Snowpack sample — Buffalo Mountain, Silverthorne, Colorado, USA (1/25/25, 10:11 AM MST)
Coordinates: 39.6222, -106.1139
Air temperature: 22 °F
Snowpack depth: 110 cm
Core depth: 30 cm
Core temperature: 42.8 °F
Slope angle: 12°, slope face: 102°
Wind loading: high
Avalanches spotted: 0
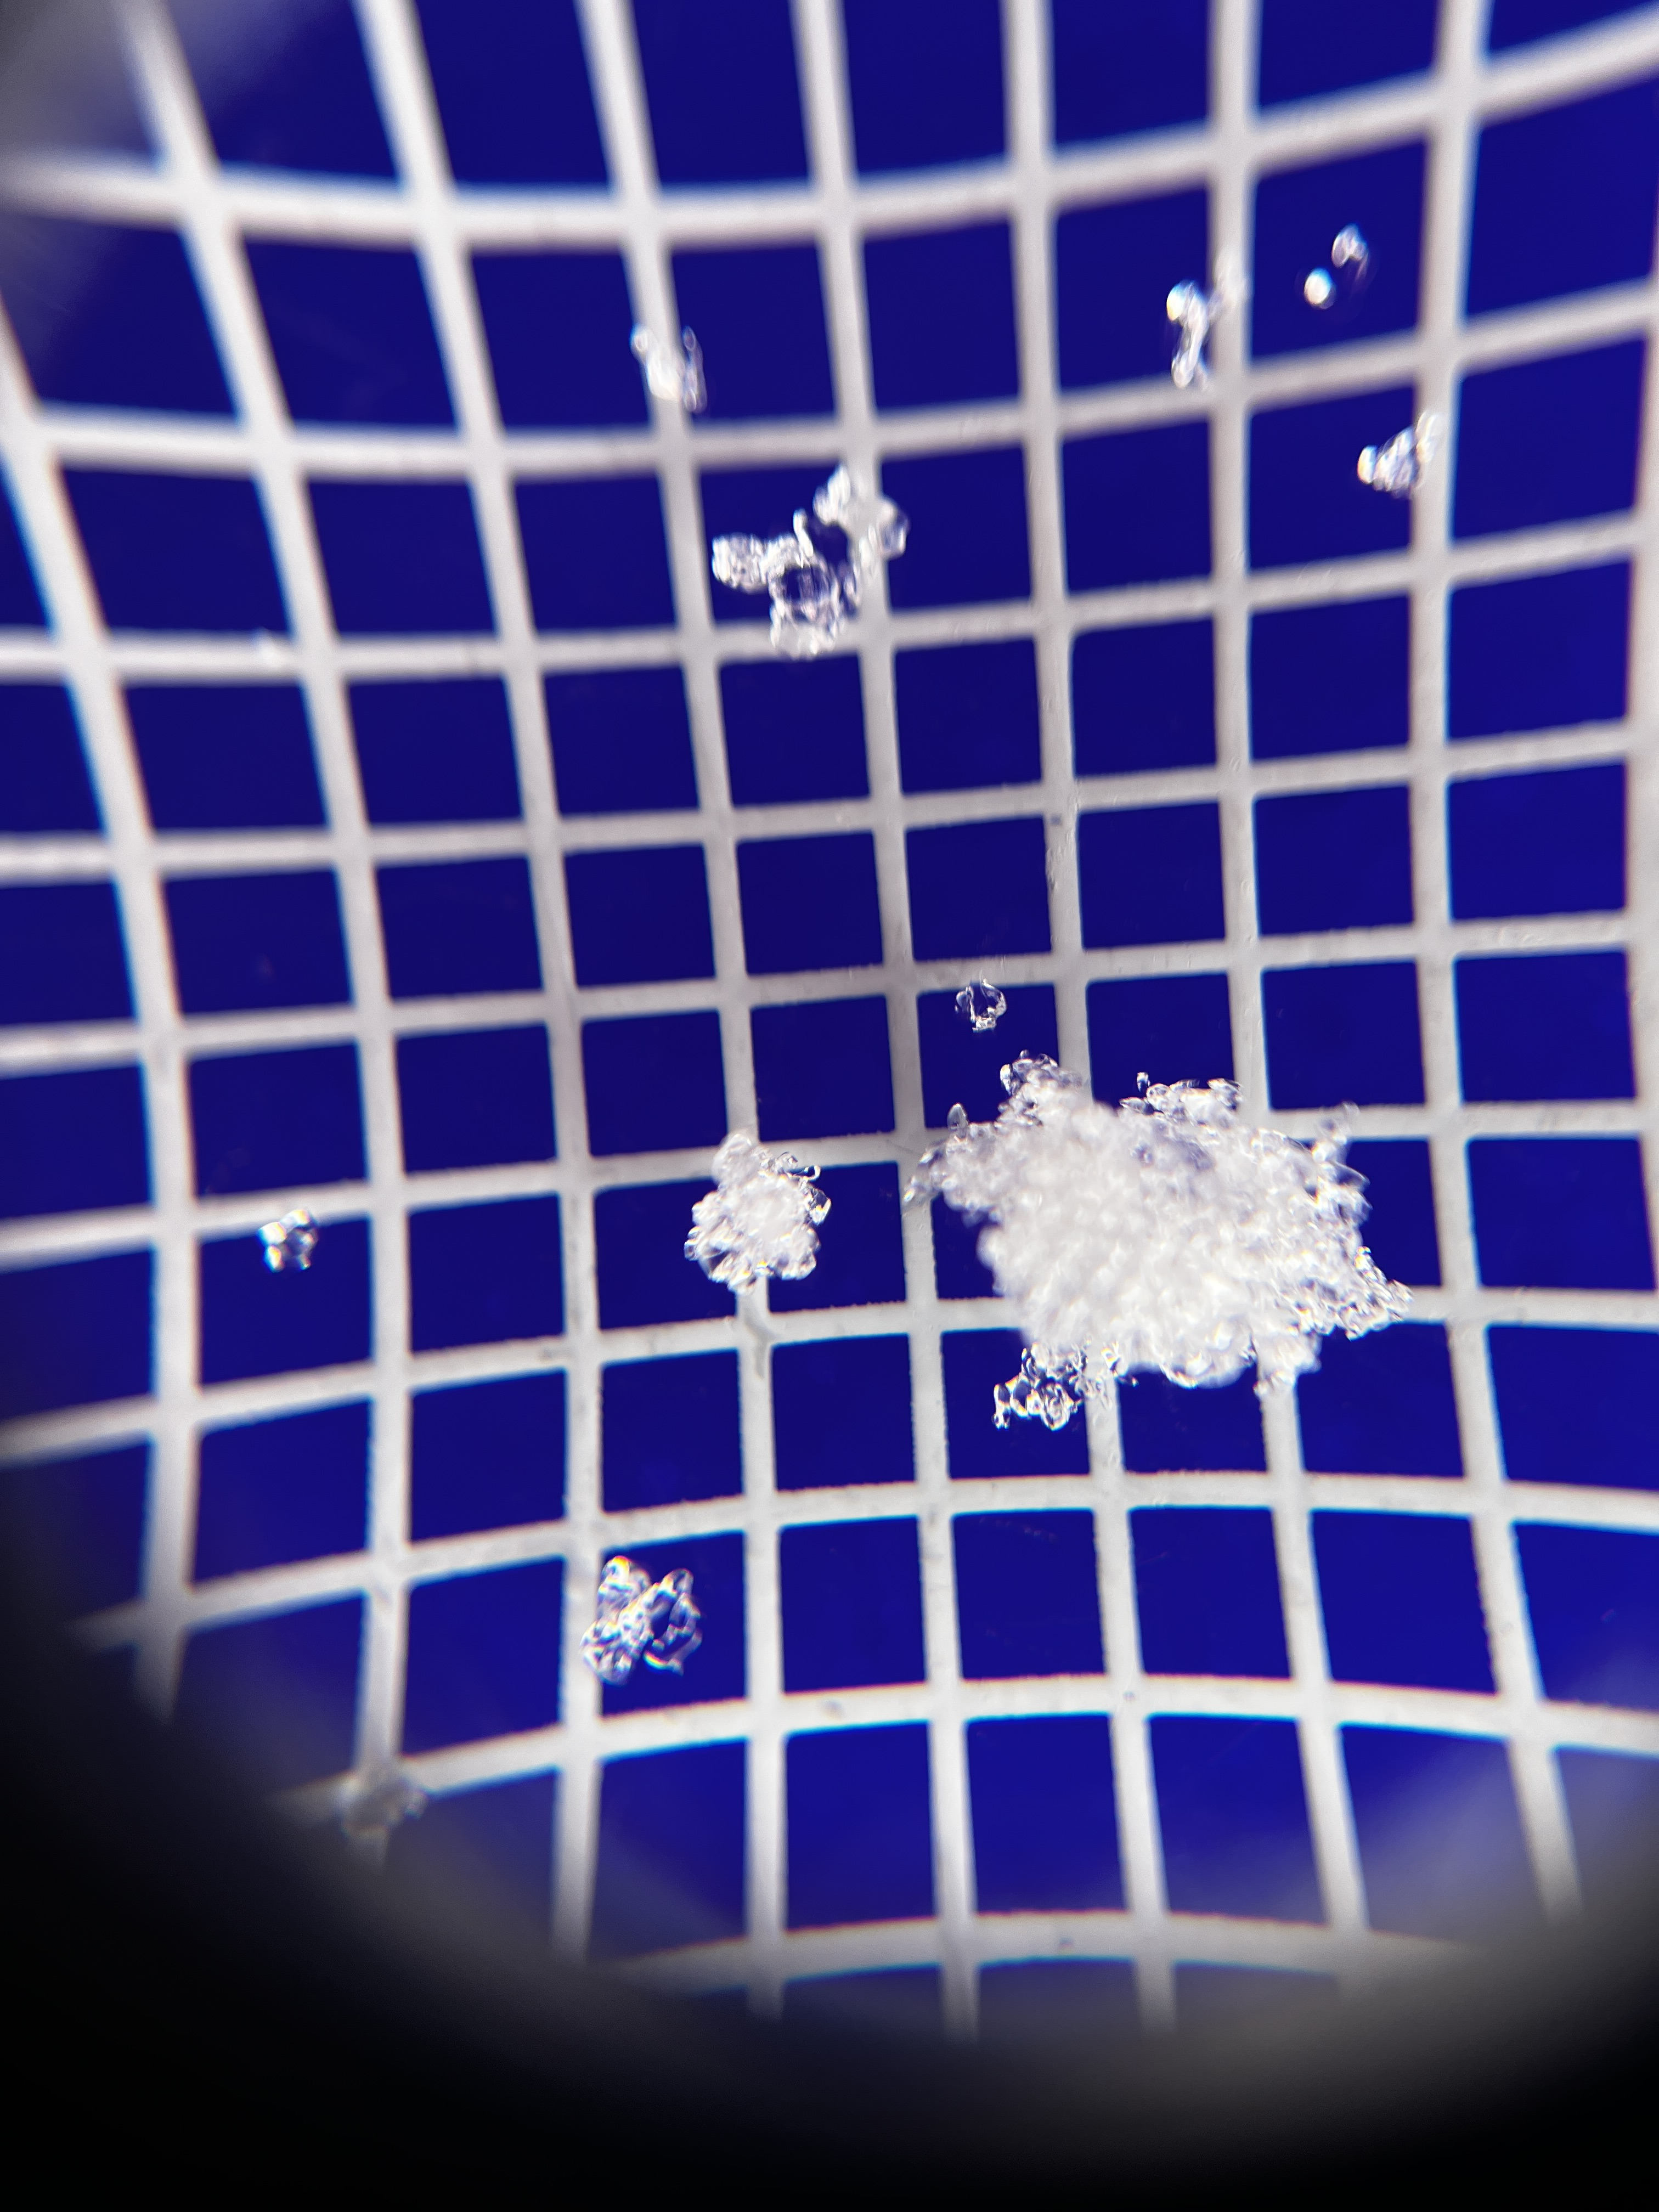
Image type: magnified_profile
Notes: No avalanches nearby, collected on the outskirts of a fire break 15 meters from the treeline, on way to Buffalo and Red Mountain